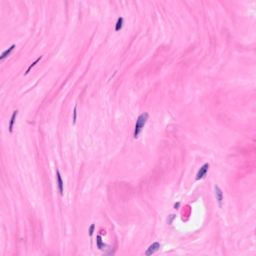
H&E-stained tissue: Breast